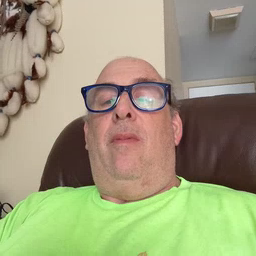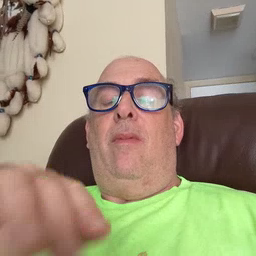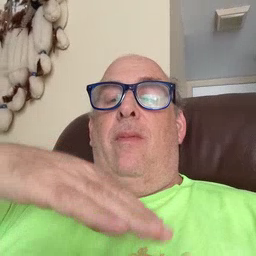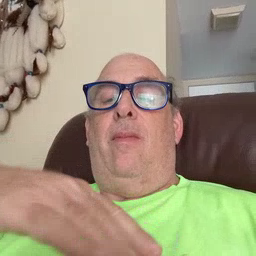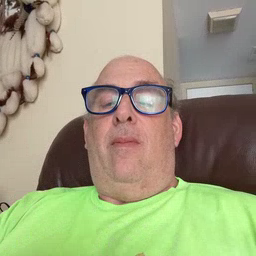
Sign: table